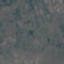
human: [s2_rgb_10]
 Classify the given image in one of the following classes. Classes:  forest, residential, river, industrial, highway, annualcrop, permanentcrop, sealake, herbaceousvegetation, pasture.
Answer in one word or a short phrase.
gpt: HerbaceousVegetation